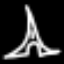
Label: The Eiffel Tower